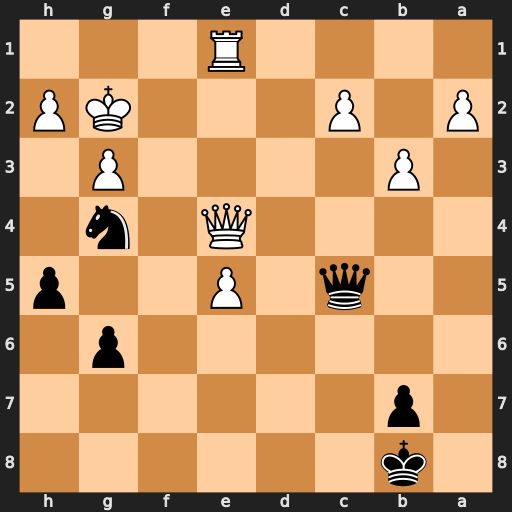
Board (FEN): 1k6/1p6/6p1/2q1P2p/4Q1n1/1P4P1/P1P3KP/4R3
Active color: b
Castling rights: -
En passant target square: -
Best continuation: Qf2+ Kh3 Qxh2#